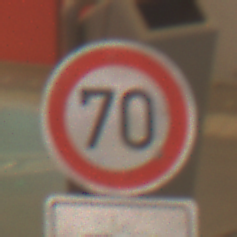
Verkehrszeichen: Geschwindigkeit70
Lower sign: Entfernungsangaben2
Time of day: NotSpecified
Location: Indoor (Urban)
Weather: NotSpecified
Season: NotSpecified
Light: Artificial